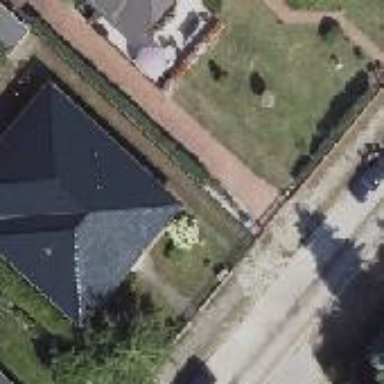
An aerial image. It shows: Detached building with quadruple saltbox roof shape.